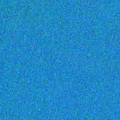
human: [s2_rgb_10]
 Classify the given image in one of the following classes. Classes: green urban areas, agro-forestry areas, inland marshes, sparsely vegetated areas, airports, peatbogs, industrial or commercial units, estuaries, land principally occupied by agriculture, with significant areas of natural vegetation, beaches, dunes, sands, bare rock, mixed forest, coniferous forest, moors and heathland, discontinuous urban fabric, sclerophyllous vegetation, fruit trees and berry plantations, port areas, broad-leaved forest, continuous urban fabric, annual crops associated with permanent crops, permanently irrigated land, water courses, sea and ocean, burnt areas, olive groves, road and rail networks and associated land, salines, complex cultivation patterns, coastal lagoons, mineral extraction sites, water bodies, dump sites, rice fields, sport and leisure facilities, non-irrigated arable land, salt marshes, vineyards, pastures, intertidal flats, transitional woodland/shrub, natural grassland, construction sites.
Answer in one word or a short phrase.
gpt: sea and ocean